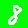
Digit: 8